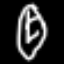
Label: leaf